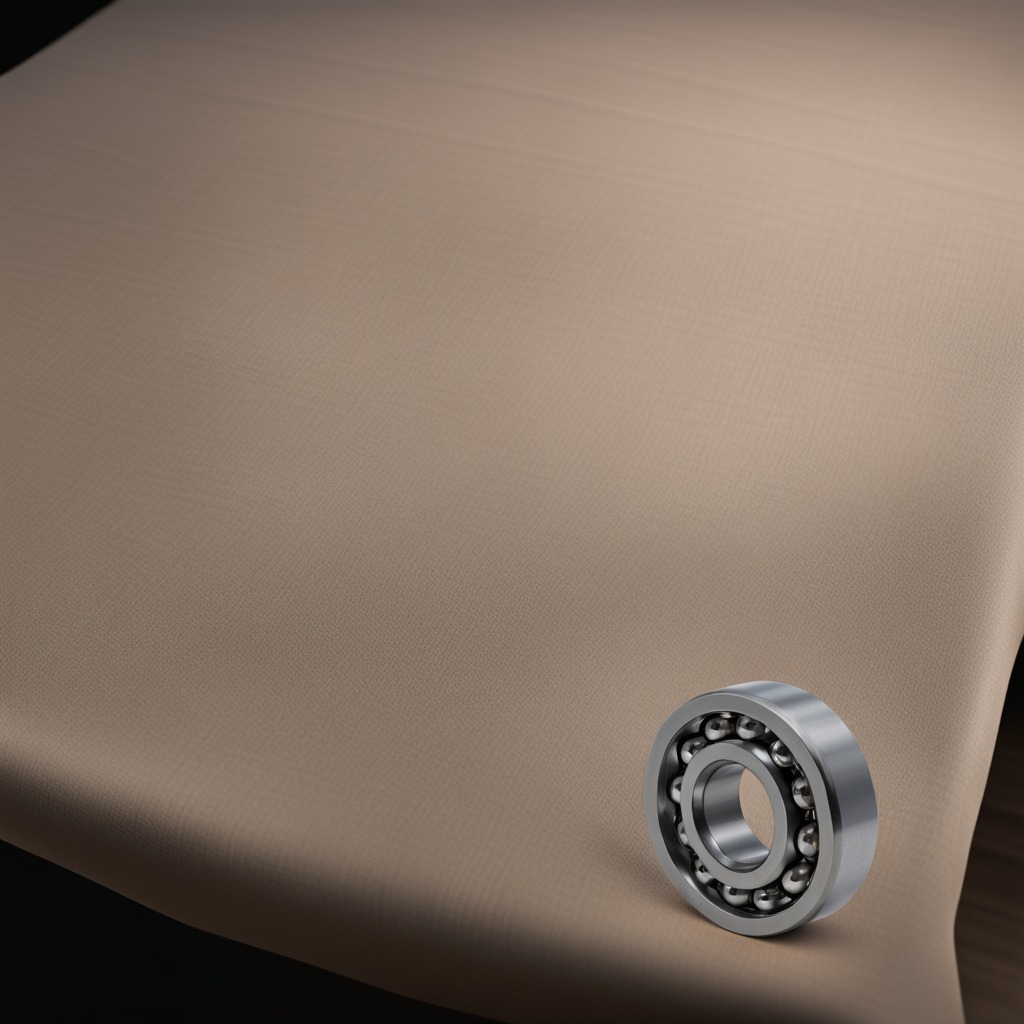
A metal ball bearing is lying on a wooden table inside a workshop at night.